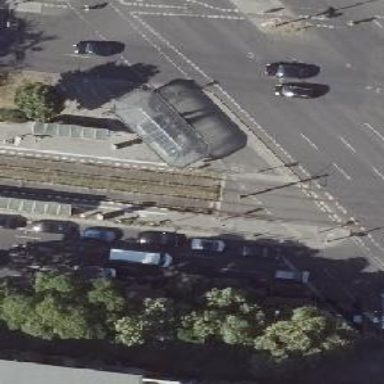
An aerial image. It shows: Subway entrance for railway system.